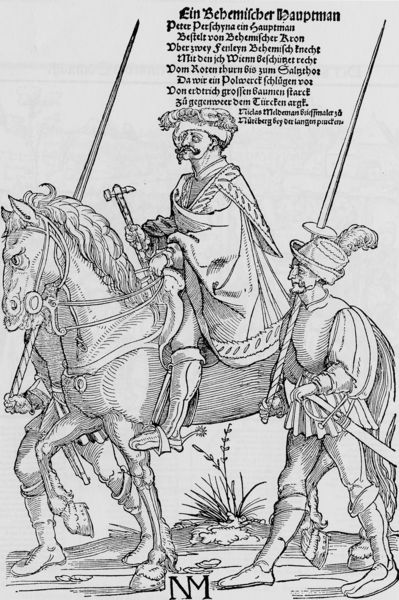
Titel: Bildnis des Peter Perschyna, Hauptmann der Böhmen während der Belagerung von Wien
Künstler: Nicolas Meldemann
Institution: (Seriendruck)
Schlagwörter: feder, mann, umhang, weiß, hut, hüte, männer, schwarz, skizze, szene, zeichnung, gras, weg, haube, bart, diener, falten, federn, ärmel, bildnis, signatur, erde, gräser, boden, mantel, stoff, drei, blatt, pflanze, pferd, reiter, federbusch, hufe, mähne, reiten, ritt, sattel, steigbügel, zaumzeug, kopfbedeckung, holzschnitt, schrift, laufen, grafik, graphik, lanze, soldaten, inschrift, deutsch, knie, grass, buch, linie, knechte, geschirr, druck, monogramm, stich, seite, schwert, text, waffen, soldat, bleistift, helm, offizier, stiefel, entwurf, rüstung, initialien, barett, hammer, ross, nüstern, majestät, halfter, lanzen, speere, kupferstich, turban, knecht, zeicnung, wörter, seriendruck, hauptmann, füte, knappe, knappen, spies, lanzze, umhang#, lnz4, nm